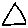
Label: triangle